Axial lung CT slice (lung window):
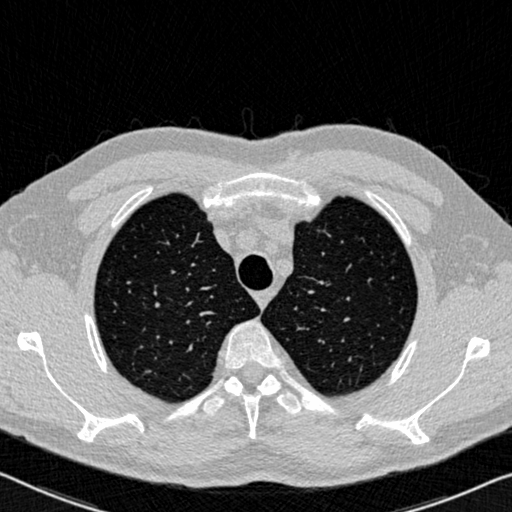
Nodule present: no